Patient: sex F, age 77
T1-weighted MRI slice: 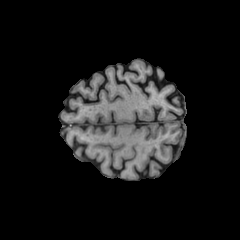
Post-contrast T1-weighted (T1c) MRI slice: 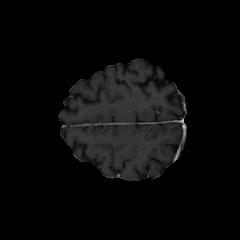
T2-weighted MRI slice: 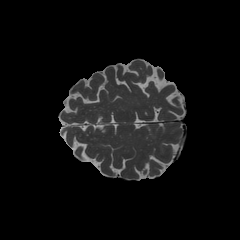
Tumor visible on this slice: no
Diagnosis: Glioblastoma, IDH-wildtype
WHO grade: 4